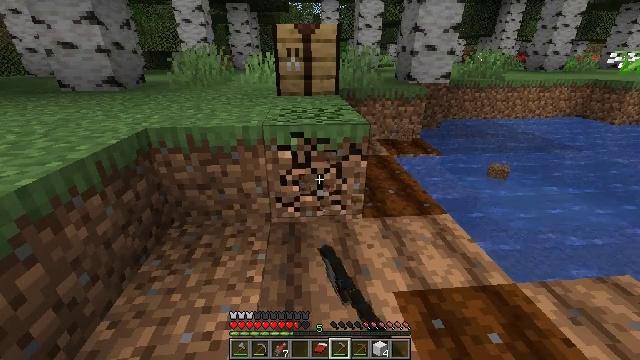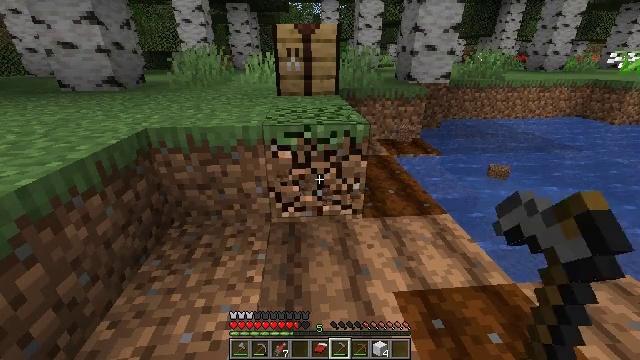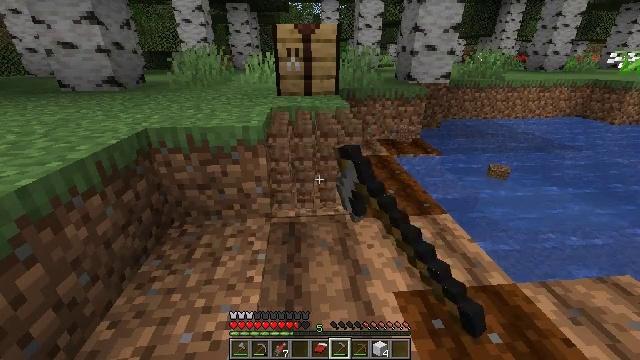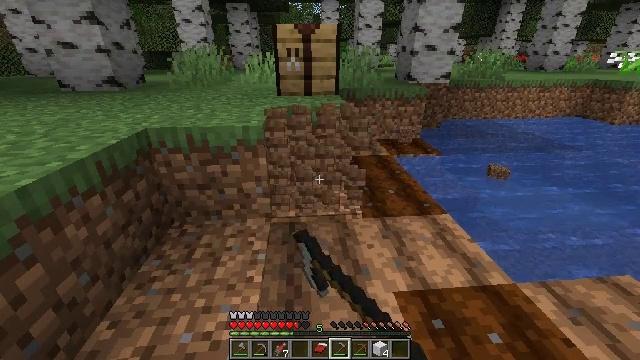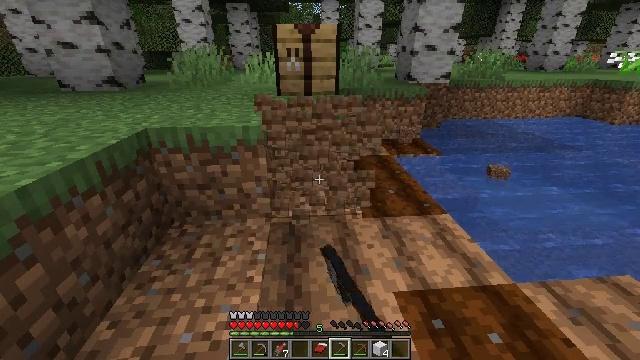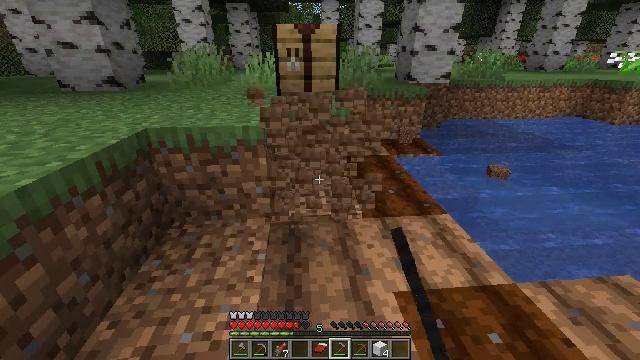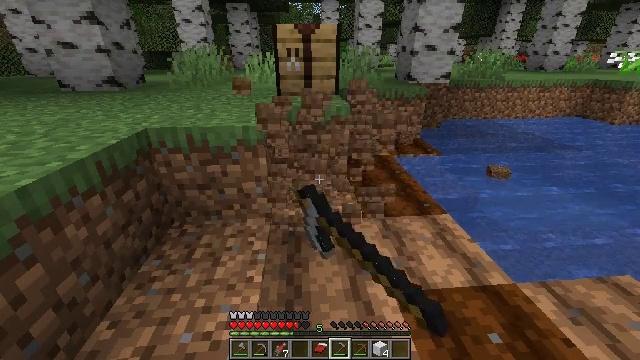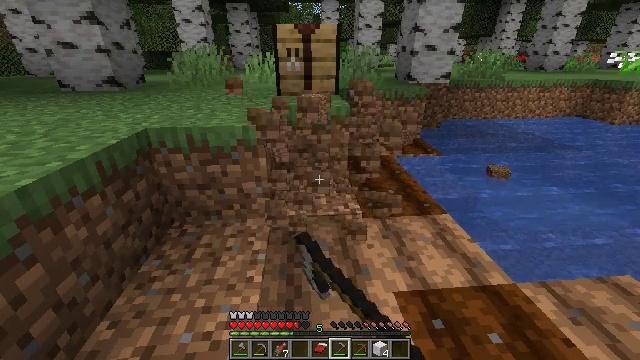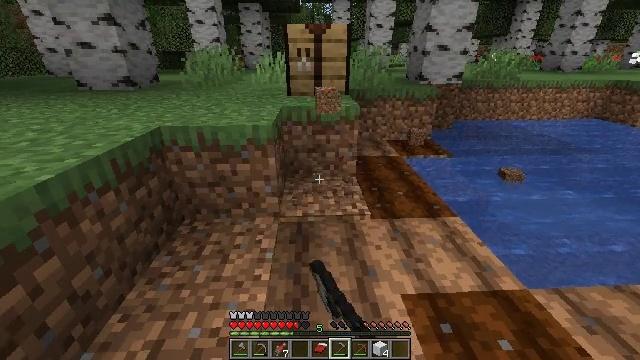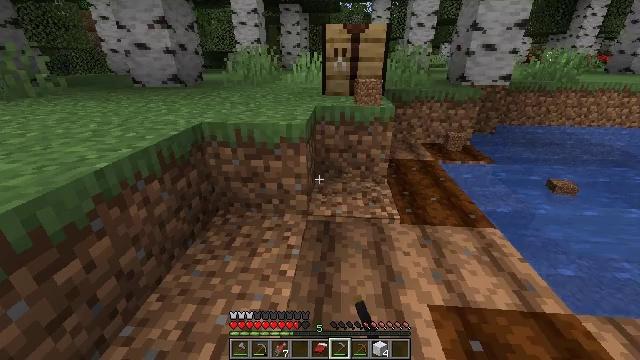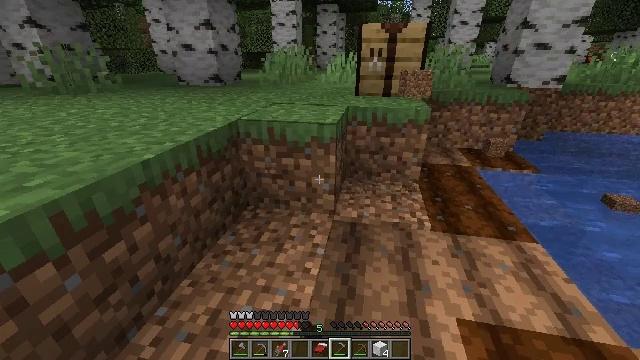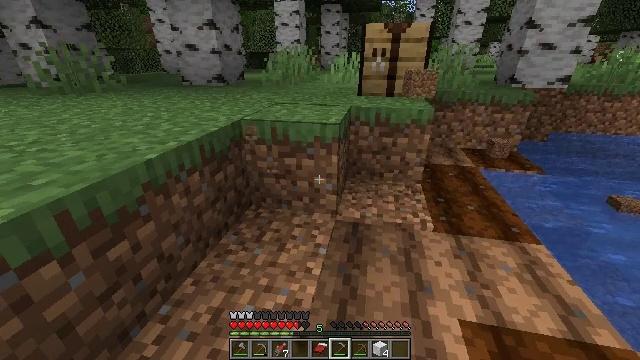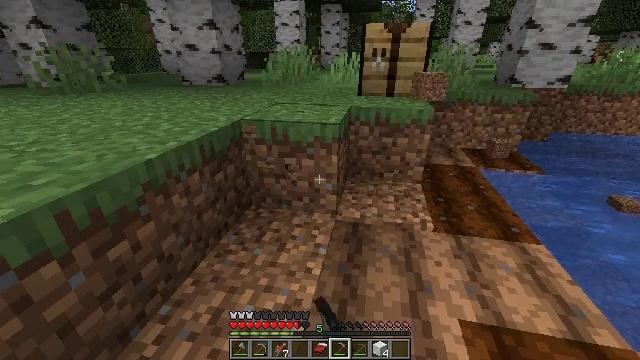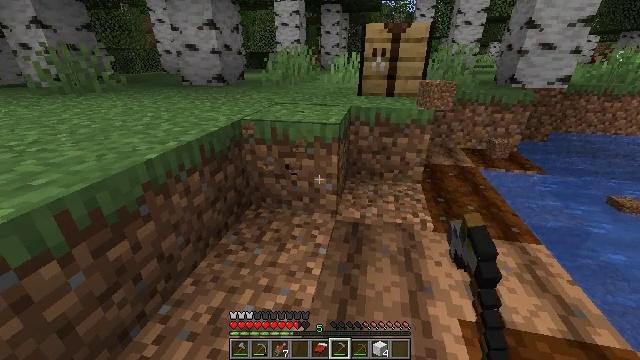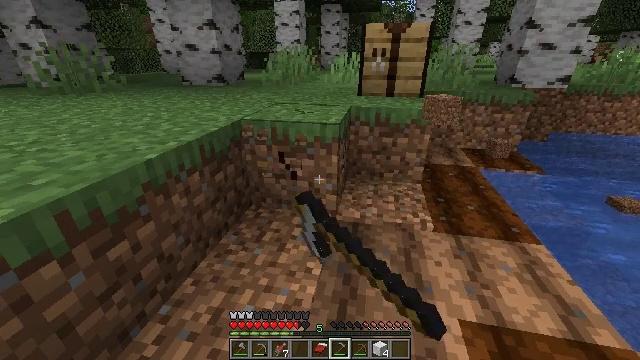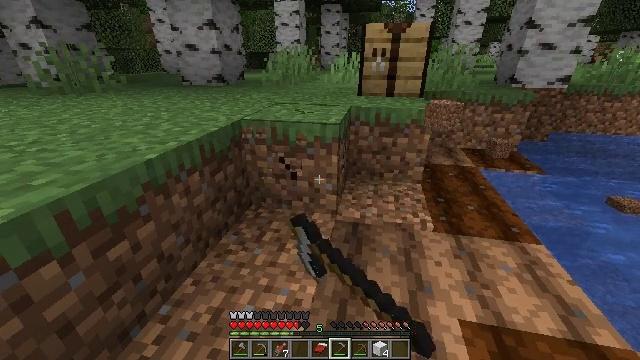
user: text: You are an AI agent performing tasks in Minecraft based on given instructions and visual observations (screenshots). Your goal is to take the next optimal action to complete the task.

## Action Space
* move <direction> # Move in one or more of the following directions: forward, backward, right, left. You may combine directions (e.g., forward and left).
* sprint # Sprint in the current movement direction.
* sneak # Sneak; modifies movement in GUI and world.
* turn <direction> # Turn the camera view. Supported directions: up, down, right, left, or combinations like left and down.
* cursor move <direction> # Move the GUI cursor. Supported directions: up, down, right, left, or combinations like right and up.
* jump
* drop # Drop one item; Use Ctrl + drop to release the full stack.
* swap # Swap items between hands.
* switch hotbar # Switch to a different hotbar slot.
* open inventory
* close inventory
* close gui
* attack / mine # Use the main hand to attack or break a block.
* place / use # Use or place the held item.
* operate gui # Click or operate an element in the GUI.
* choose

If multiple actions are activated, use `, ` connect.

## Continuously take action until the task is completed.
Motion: motion action
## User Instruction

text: Gather grass block for landscaping.
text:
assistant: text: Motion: attack / mine
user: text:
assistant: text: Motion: attack / mine
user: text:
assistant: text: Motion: attack / mine
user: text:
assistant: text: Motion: attack / mine
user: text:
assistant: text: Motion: attack / mine
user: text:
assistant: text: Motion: attack / mine
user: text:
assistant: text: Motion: attack / mine
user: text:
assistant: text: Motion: turn left, attack / mine
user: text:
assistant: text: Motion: turn left, attack / mine
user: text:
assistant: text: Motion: turn left, attack / mine
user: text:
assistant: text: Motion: attack / mine
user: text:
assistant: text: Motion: attack / mine
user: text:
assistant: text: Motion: attack / mine
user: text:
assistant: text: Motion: attack / mine
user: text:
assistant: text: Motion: attack / mine
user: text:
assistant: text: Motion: attack / mine
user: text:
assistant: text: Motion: attack / mine
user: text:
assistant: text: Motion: attack / mine
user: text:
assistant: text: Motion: attack / mine
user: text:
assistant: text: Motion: attack / mine
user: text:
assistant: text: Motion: attack / mine
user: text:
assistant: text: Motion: attack / mine
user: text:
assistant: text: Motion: attack / mine
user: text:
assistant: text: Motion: attack / mine
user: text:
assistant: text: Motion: attack / mine
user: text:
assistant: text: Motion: attack / mine
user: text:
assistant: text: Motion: attack / mine
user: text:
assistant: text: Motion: move forward, attack / mine
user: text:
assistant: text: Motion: move forward, turn right and down, attack / mine
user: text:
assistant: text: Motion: move forward, turn right and down, attack / mine